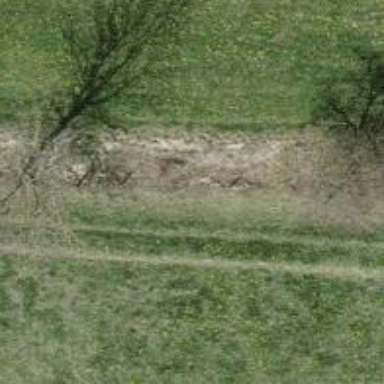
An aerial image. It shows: Row of trees in natural setting.